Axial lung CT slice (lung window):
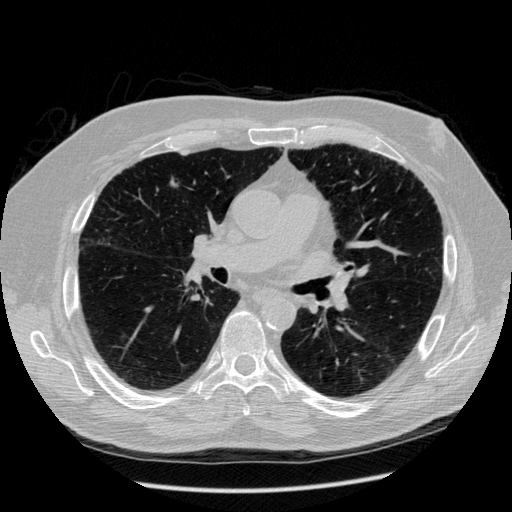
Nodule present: yes
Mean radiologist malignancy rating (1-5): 3.25